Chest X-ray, PA view. Patient: 24 years old, sex M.
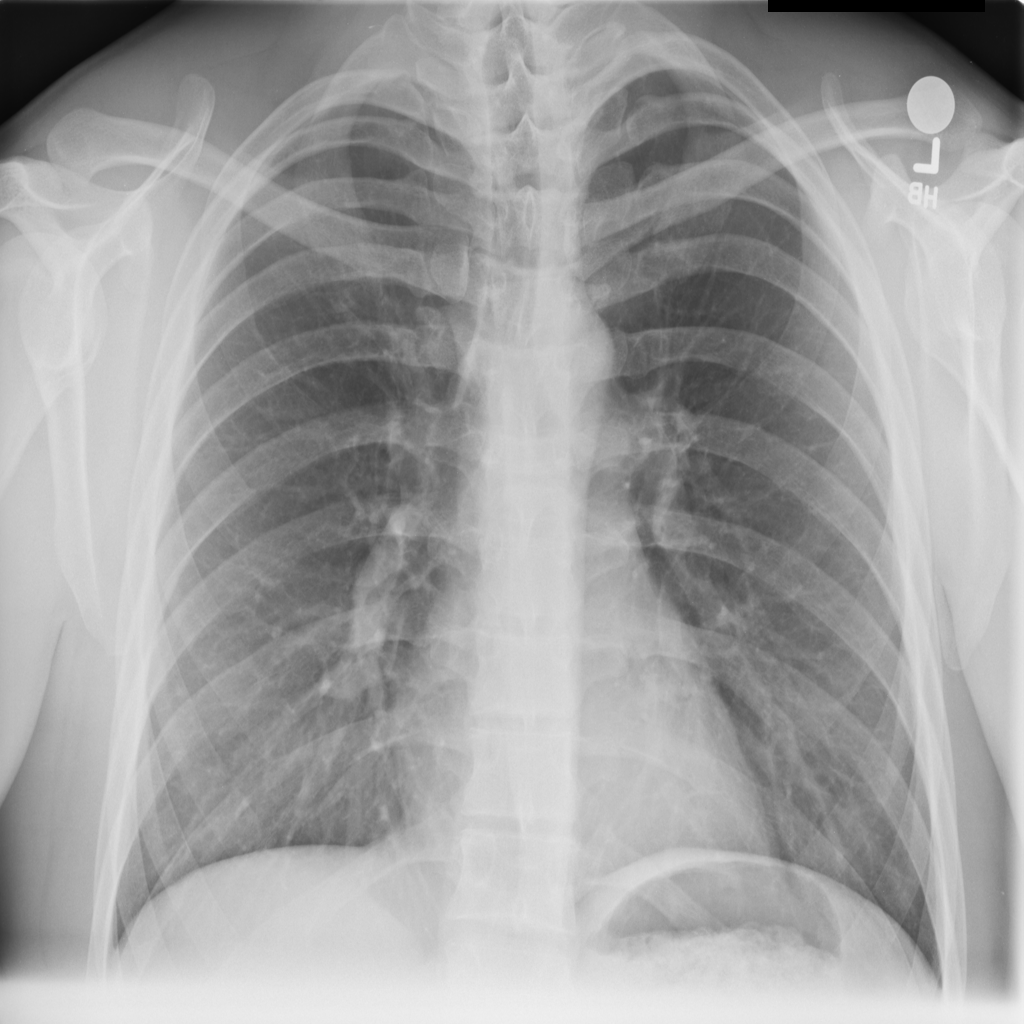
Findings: No Finding